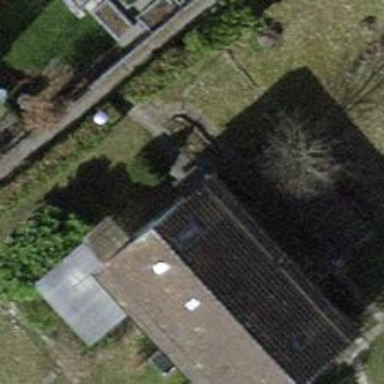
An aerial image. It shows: Terrace building.